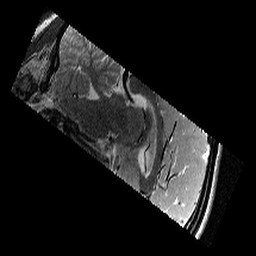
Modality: T2w
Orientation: sagittal
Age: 12
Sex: female
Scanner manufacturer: siemens
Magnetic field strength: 3 T
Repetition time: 9.23 s
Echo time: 0.067 s